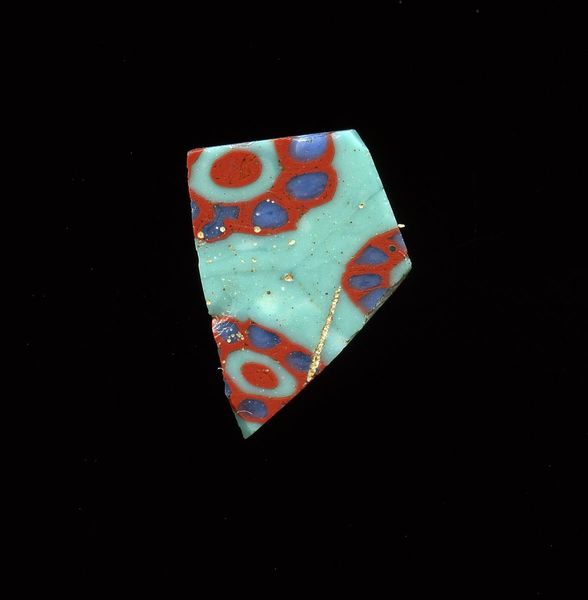
Titel: Mosaikglasfragment
Standort: Hamburg
Institution: Museum für Kunst und Gewerbe Hamburg
Schlagwörter: glas, antike, technik, mosaik, wandschmuck, kaiserzeit, blumenornamente, bodenbeläge, frühe kaiserzeit, prinzipat, römische, millefiori, mittlere, späte